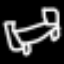
Label: bed